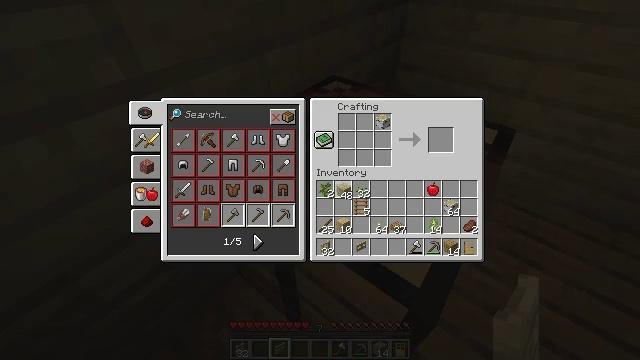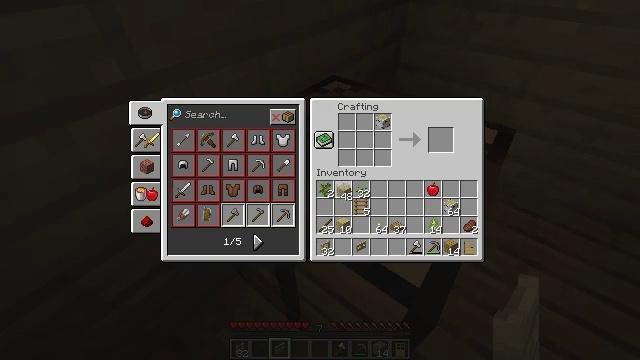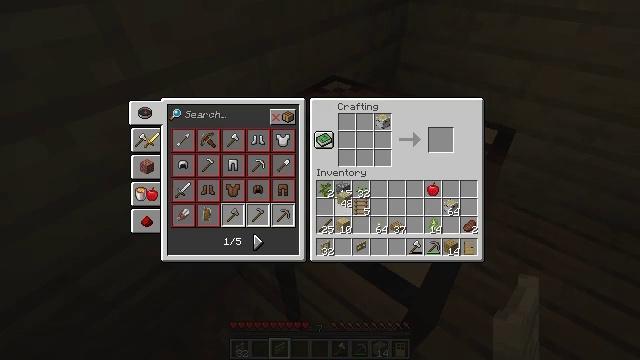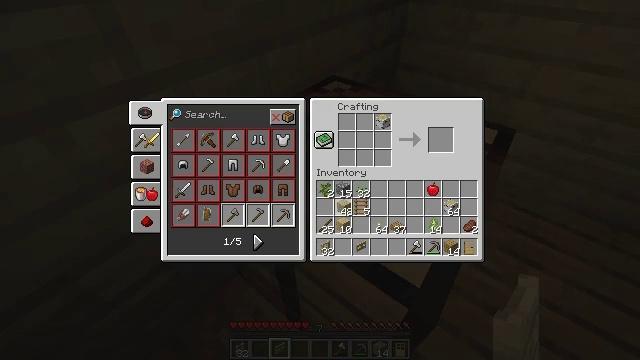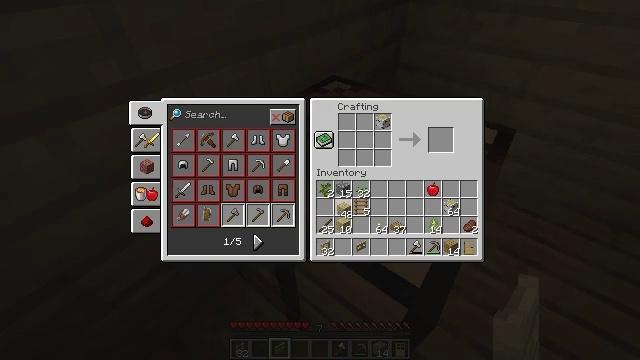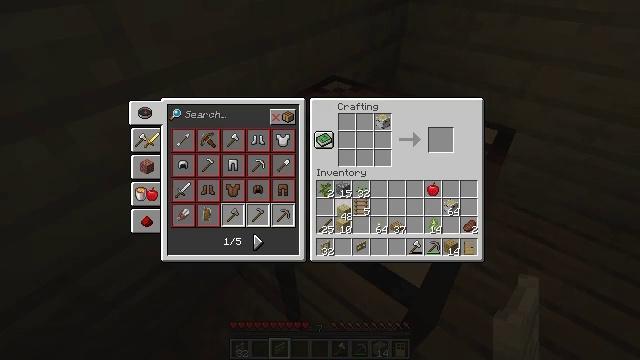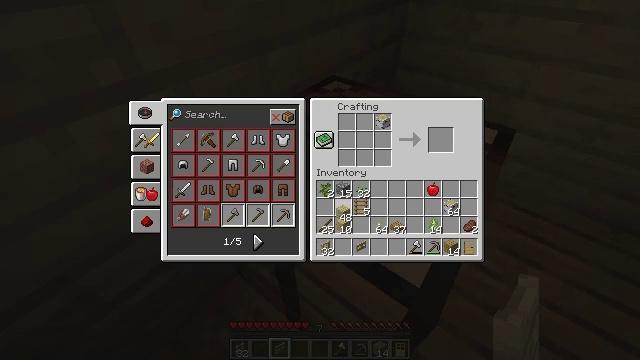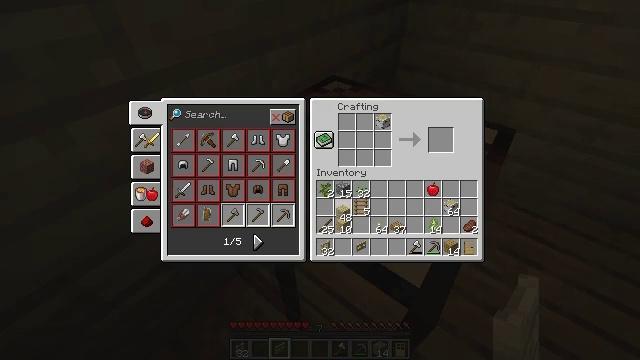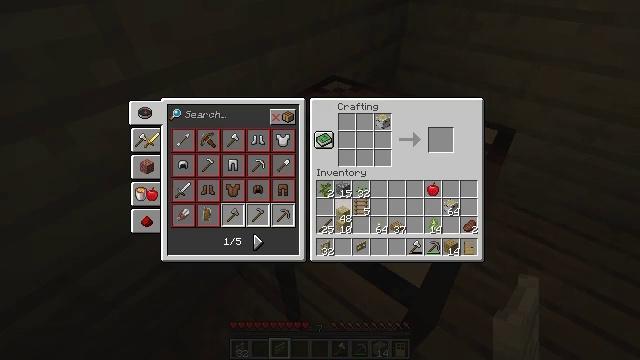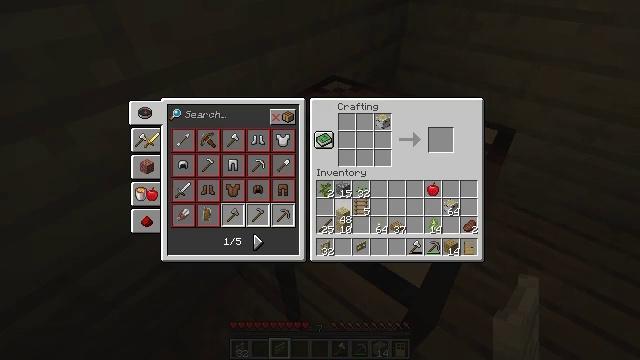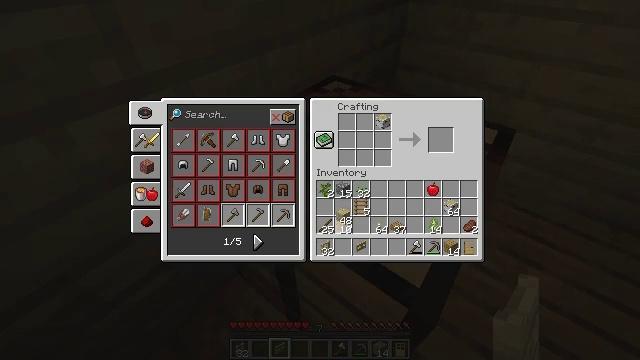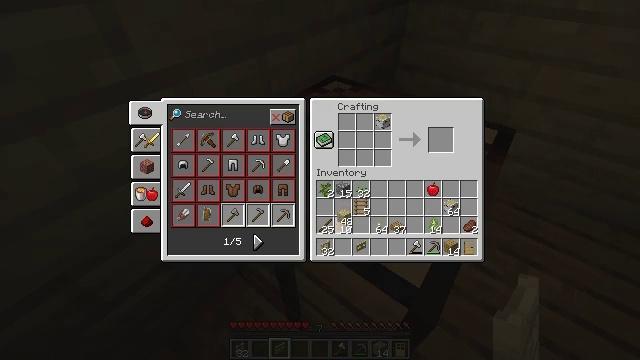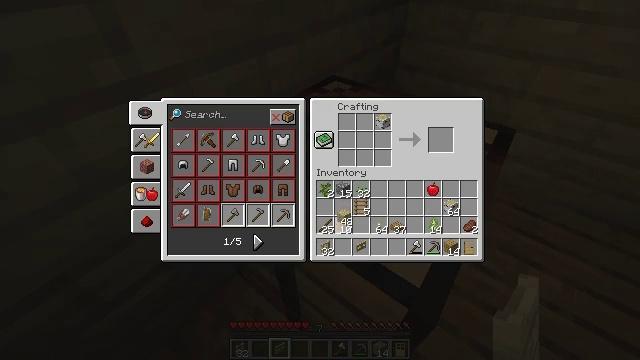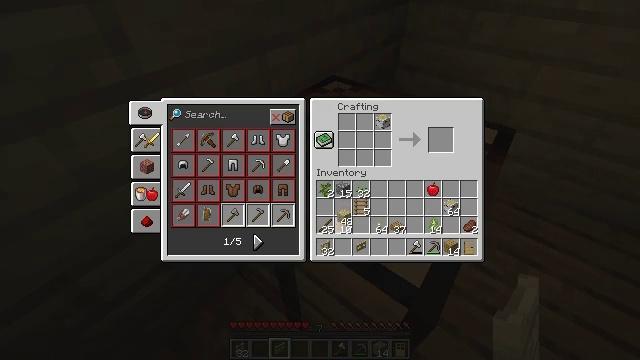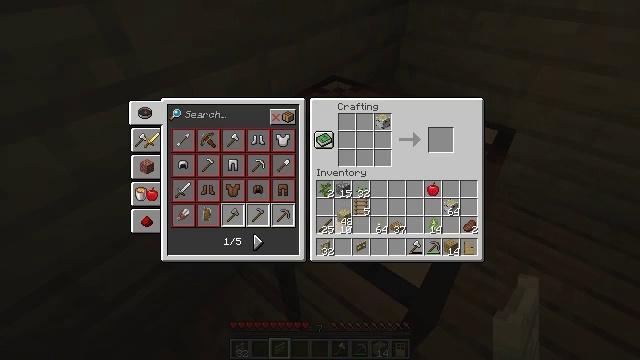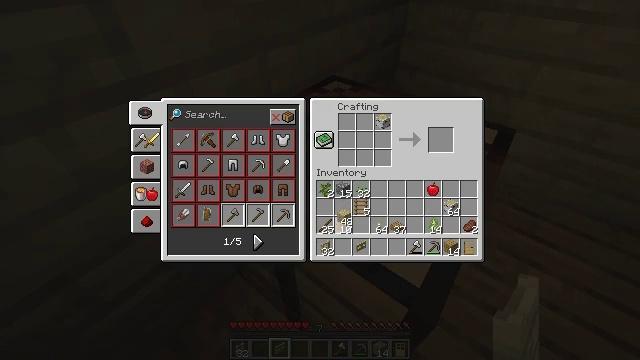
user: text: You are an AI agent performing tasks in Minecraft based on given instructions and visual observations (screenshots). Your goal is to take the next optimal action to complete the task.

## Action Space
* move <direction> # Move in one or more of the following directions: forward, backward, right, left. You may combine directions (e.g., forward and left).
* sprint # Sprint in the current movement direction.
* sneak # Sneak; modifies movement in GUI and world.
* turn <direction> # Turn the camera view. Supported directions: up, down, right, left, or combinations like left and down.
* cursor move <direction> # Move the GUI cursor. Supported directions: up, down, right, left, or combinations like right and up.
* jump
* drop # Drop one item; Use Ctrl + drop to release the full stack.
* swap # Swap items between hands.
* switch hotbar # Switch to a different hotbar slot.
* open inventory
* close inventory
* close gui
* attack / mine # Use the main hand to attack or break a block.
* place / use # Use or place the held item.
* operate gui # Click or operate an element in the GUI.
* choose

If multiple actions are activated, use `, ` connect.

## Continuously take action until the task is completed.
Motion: motion action
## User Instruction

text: Take birch planks to craft a birch boat.
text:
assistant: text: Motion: no_op
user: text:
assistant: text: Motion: cursor move down
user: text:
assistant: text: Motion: cursor move down
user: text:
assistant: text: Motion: no_op
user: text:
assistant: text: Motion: no_op
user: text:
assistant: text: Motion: no_op
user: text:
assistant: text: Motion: no_op
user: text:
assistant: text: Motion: no_op
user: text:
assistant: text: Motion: no_op
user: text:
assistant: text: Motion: no_op
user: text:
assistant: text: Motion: no_op
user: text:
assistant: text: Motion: no_op
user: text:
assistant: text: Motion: no_op
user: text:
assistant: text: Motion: operate gui
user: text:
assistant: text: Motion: operate gui
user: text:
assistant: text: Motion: no_op
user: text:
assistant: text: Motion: no_op
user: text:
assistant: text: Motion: no_op
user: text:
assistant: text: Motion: no_op
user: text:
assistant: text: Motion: no_op
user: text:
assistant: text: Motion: no_op
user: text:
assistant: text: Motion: no_op
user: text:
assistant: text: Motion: no_op
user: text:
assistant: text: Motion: no_op
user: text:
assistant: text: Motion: no_op
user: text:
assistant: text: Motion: no_op
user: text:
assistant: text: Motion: operate gui
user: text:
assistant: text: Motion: operate gui
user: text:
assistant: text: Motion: no_op
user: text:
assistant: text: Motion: no_op